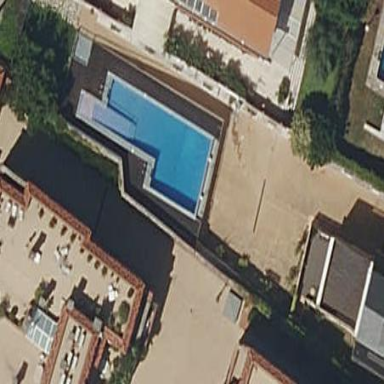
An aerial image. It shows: Swimming pool located in leisure land.